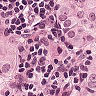
Metastatic tissue present: yes